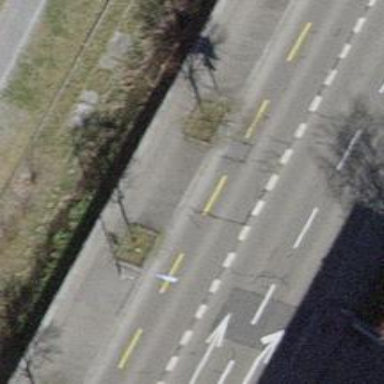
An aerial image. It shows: Avenue lined with trees.